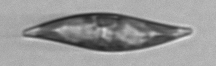
Label: Pleurosigma